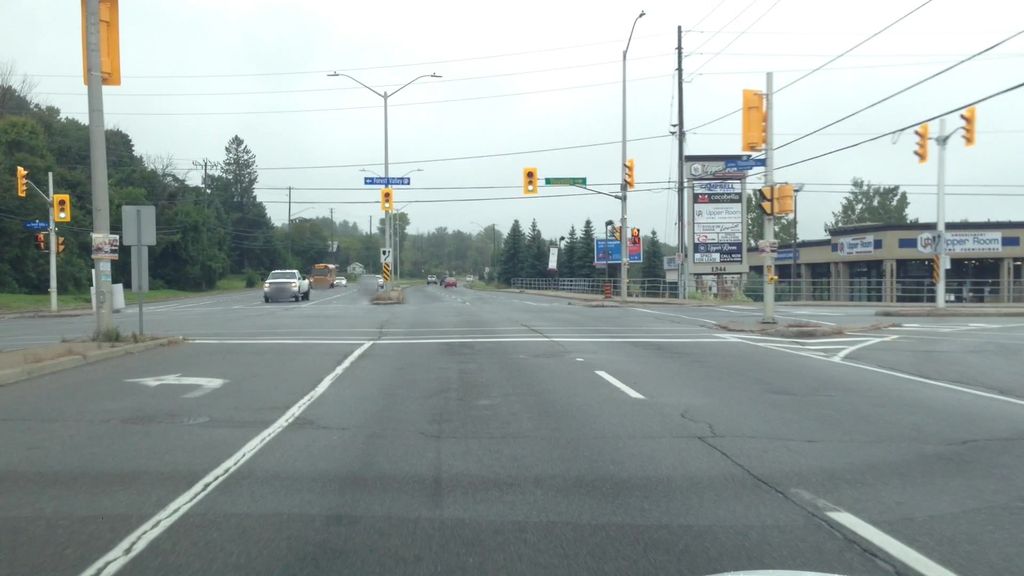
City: ottawa-gatineau